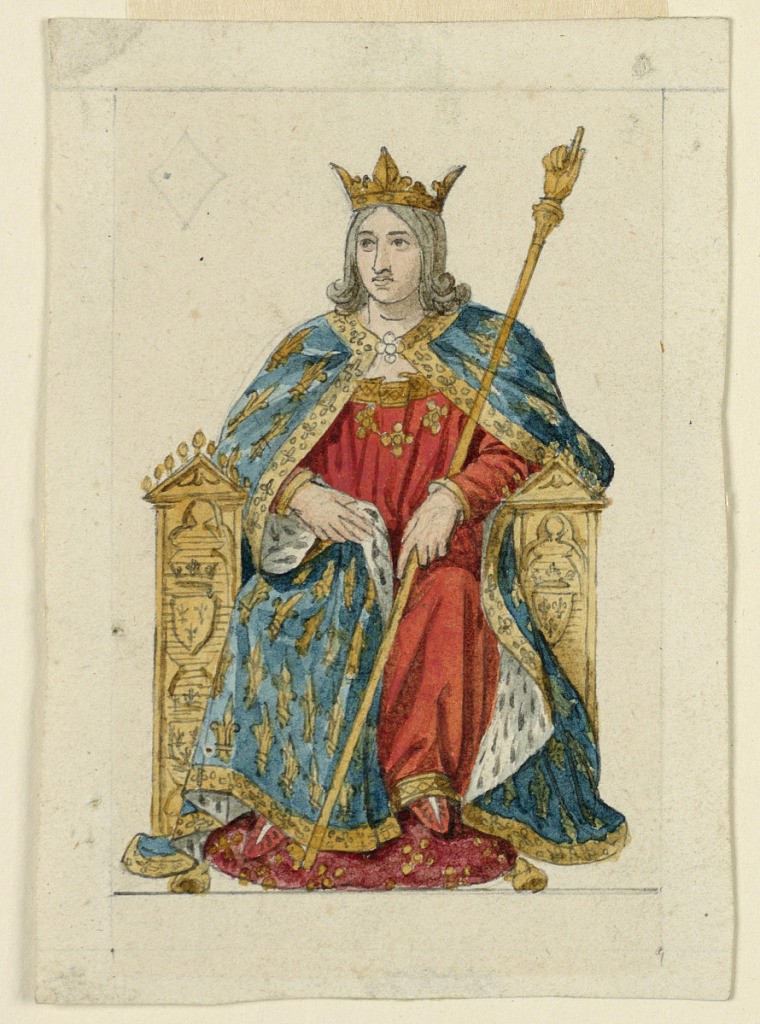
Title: Design for a Playing Card: King of Diamonds
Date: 1825–1850
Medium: Graphite, brush and watercolor on paper
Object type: Playing Card
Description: A French king upon a Gothic throne.